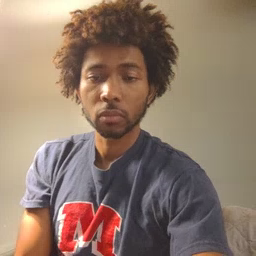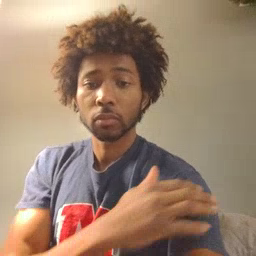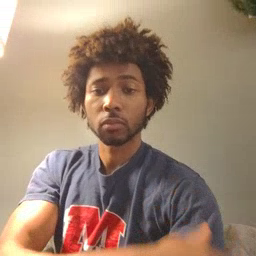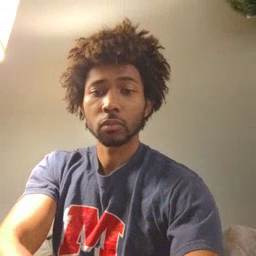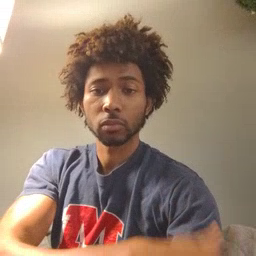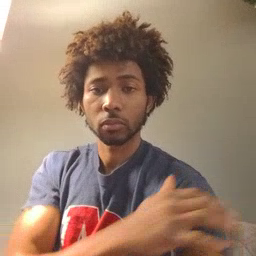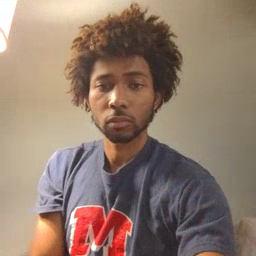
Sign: arm